Field crop: tomato
Growth stage: 2
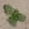
Species: solanum